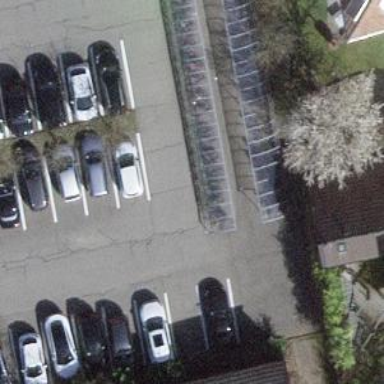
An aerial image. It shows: Parking aisle designated as service road.